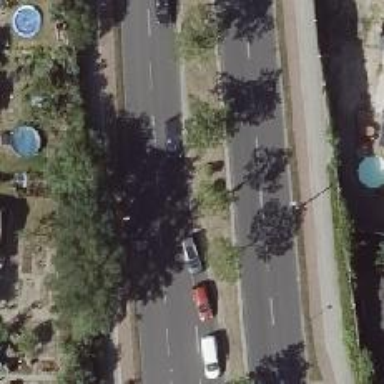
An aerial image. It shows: Avenue lined with deciduous broadleaved trees.